Field crop: maize
Growth stage: 2
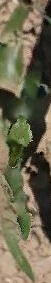
Species: maize